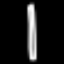
Label: pencil